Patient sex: F
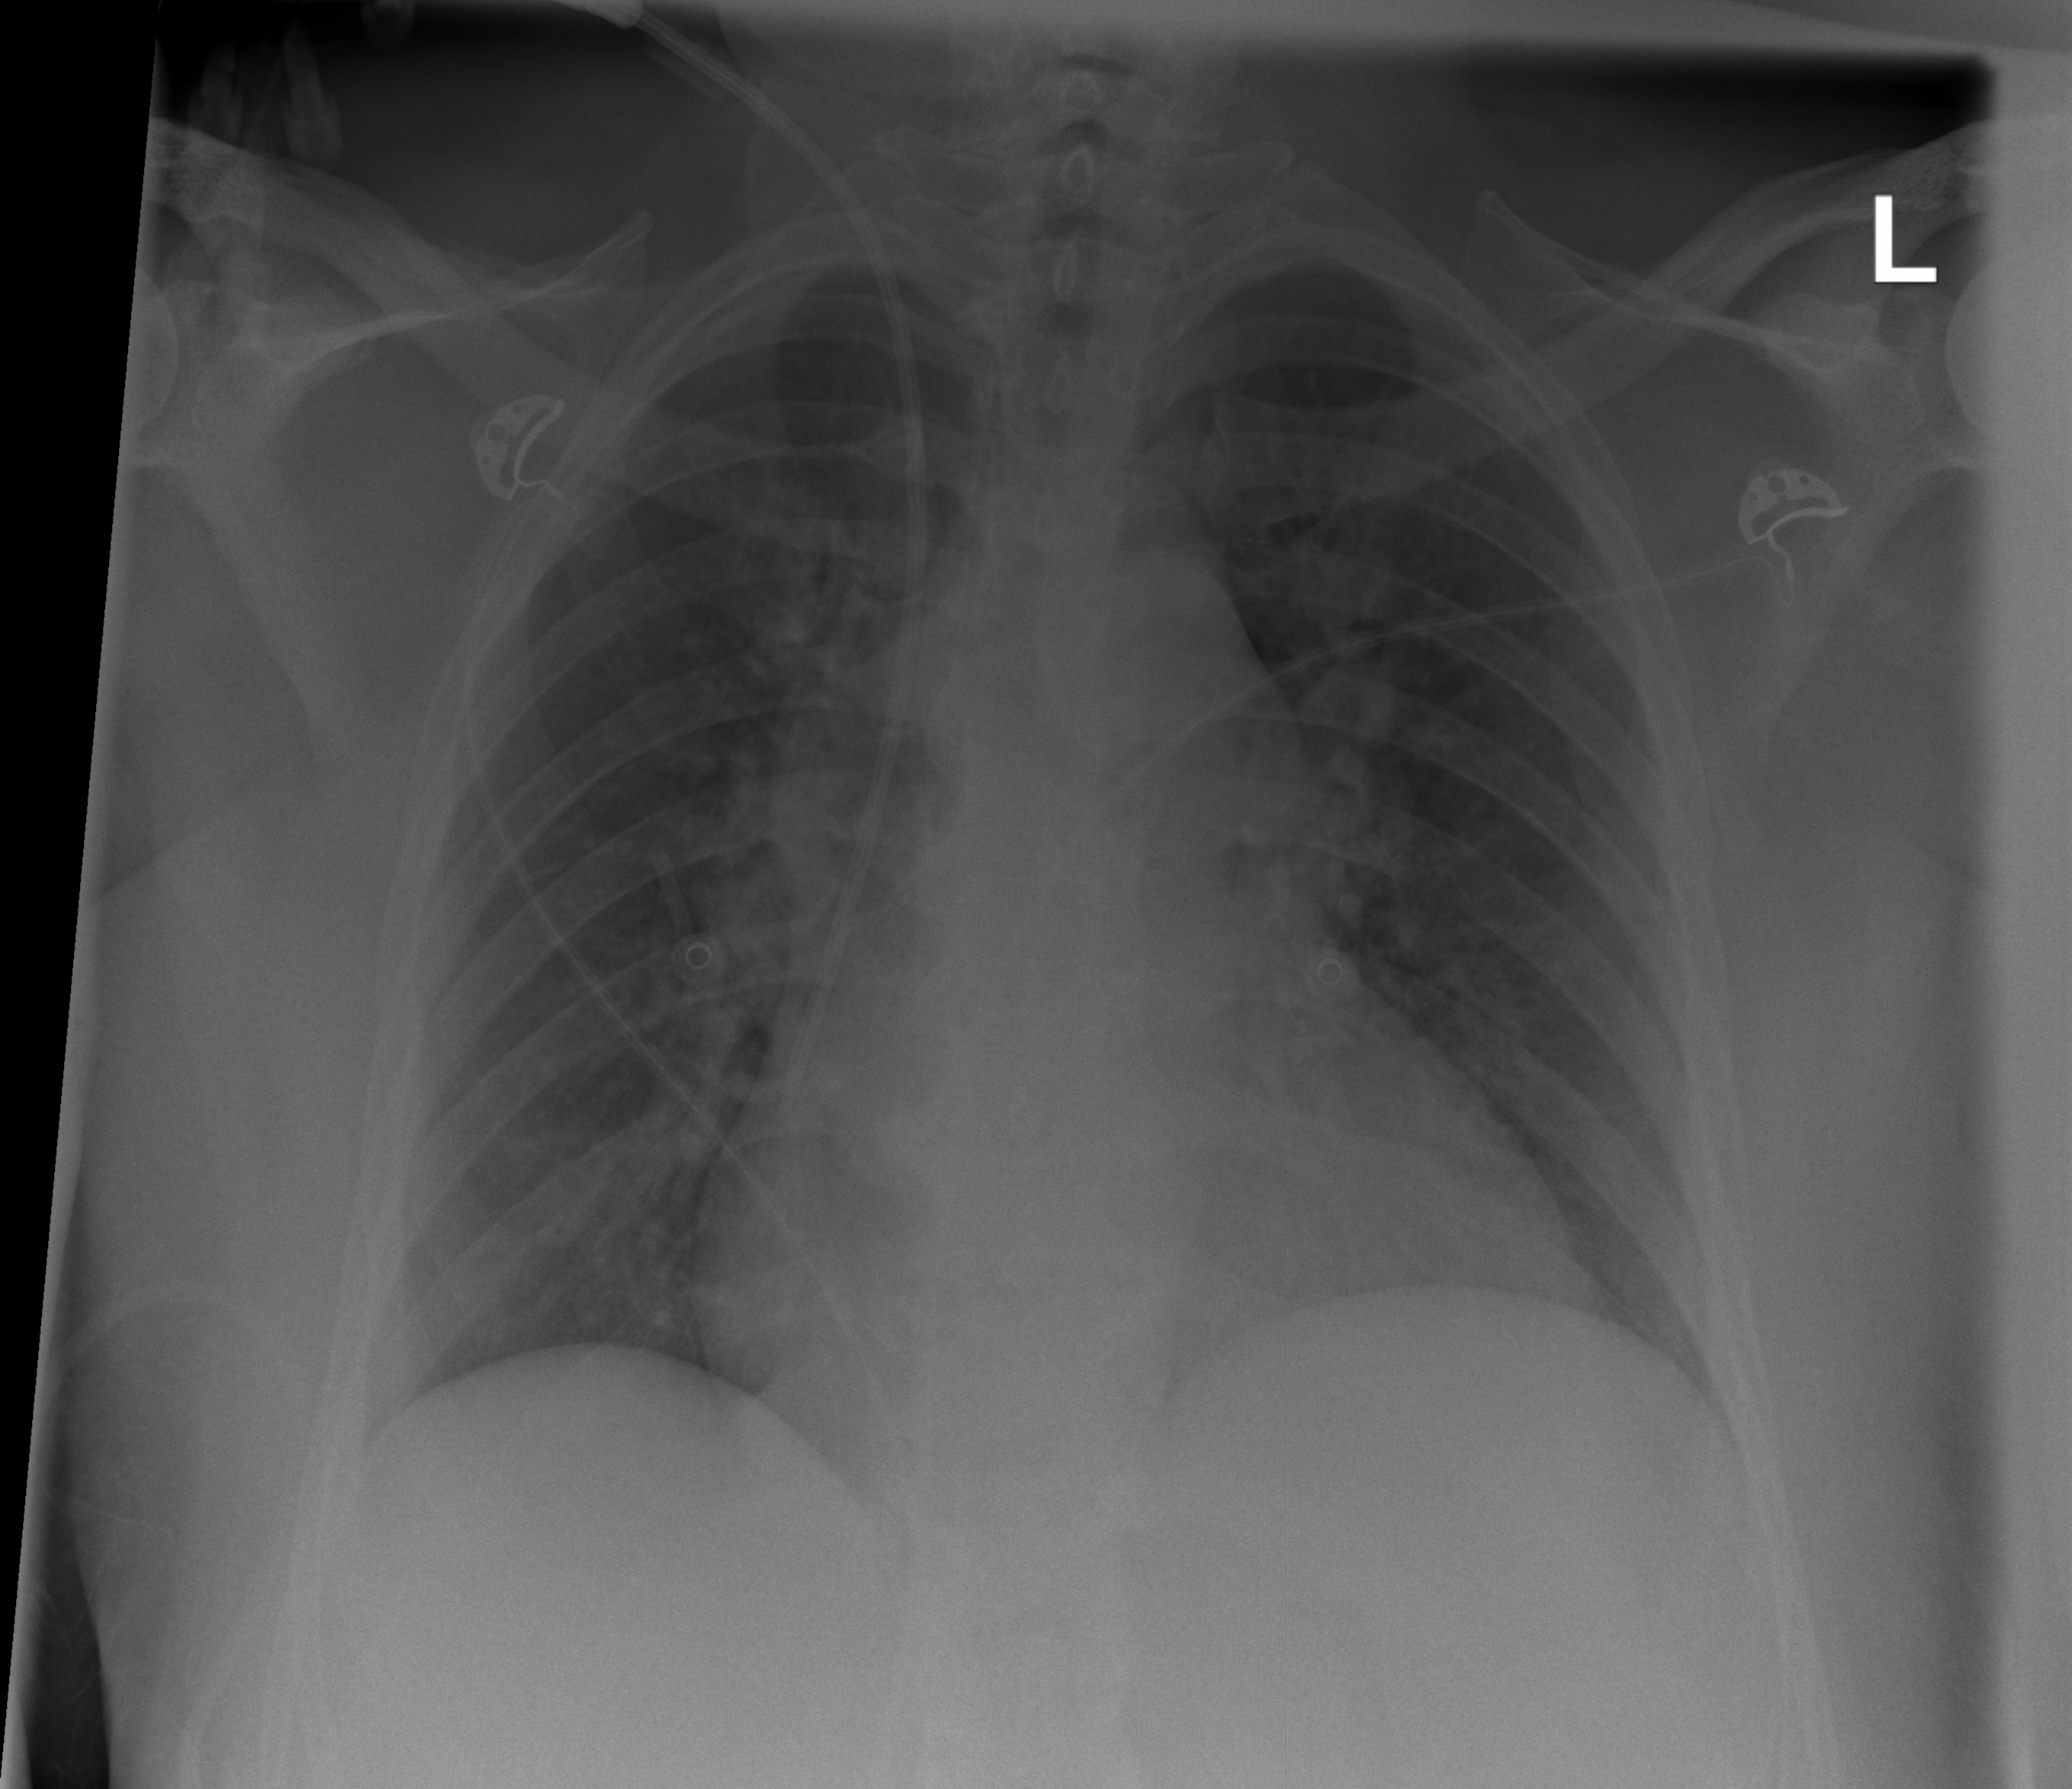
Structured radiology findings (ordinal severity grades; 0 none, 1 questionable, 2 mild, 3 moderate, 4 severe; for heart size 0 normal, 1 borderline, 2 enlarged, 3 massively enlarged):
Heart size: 2
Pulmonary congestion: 2
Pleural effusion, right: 0
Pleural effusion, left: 0
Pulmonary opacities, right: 0
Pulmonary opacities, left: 0
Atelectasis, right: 0
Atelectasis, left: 0